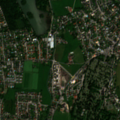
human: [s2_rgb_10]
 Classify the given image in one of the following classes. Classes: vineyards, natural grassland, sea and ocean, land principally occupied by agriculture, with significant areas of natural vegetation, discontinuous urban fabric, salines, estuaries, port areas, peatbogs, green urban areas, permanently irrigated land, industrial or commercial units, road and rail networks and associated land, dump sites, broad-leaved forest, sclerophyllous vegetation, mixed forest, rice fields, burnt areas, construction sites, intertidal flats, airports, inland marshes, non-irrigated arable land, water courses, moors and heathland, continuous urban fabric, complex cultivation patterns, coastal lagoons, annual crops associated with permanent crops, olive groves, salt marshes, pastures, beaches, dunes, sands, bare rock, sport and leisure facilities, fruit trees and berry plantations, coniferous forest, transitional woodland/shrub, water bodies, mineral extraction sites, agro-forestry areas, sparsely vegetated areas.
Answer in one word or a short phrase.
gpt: discontinuous urban fabric, green urban areas, non-irrigated arable land, complex cultivation patterns